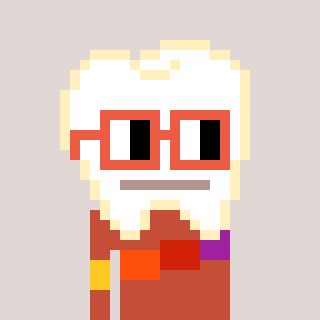
a pixel art character with square orange glasses, a tooth-shaped head and a rust-colored body on a warm background